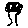
Label: tree